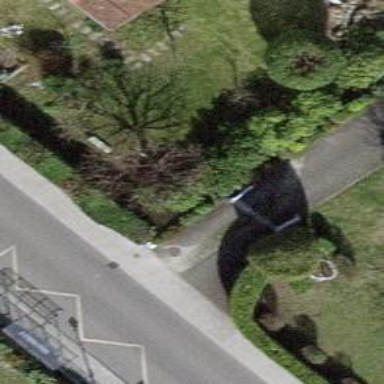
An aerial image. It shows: Gate.